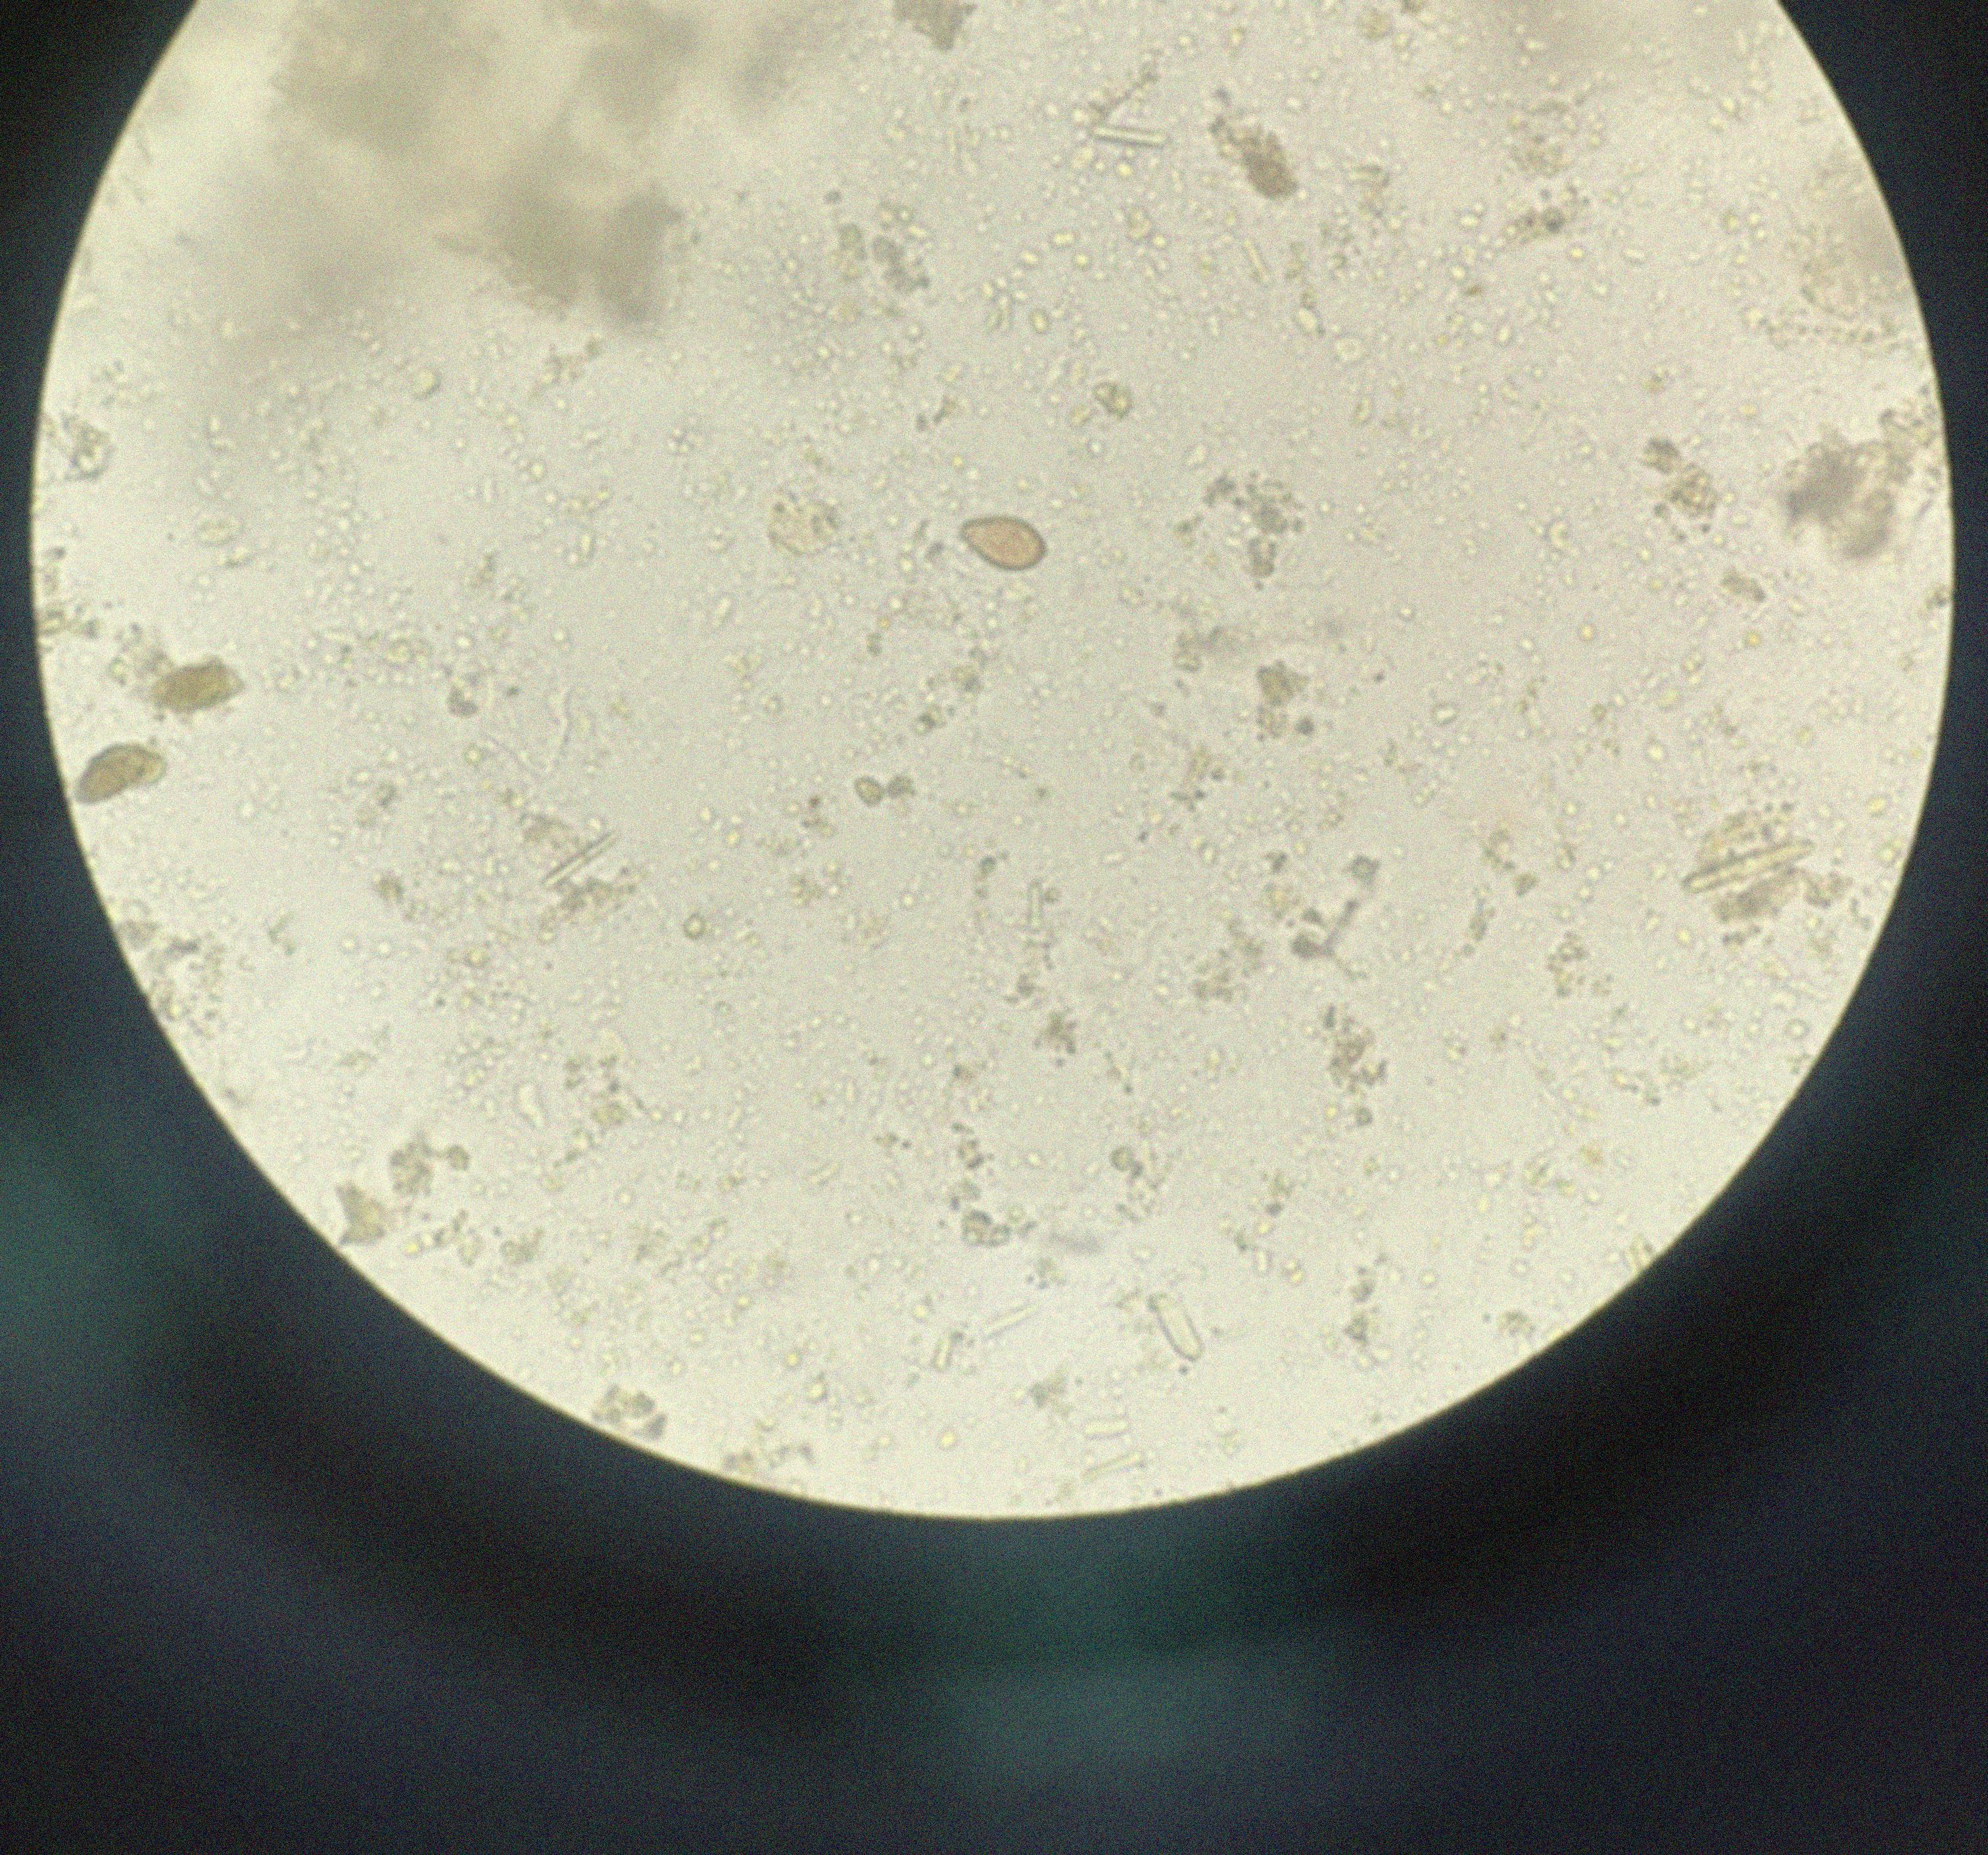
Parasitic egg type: Opisthorchis viverrine